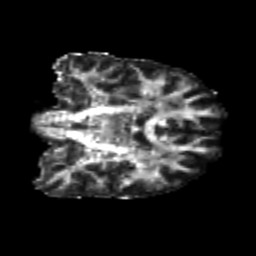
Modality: FA
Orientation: coronal
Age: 22
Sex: male
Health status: healthy
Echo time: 0.074 s